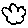
Label: cloud